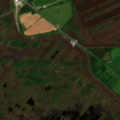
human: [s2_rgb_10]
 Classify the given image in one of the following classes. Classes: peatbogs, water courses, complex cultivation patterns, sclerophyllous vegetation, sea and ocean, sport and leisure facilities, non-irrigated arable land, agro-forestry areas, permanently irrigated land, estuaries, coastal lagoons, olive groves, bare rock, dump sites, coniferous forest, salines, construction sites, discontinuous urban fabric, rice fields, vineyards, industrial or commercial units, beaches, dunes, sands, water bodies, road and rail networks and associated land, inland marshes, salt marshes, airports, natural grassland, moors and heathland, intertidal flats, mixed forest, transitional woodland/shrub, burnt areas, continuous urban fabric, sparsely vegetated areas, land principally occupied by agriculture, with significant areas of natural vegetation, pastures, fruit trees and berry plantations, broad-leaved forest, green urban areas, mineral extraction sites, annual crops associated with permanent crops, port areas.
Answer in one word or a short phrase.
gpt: pastures, peatbogs